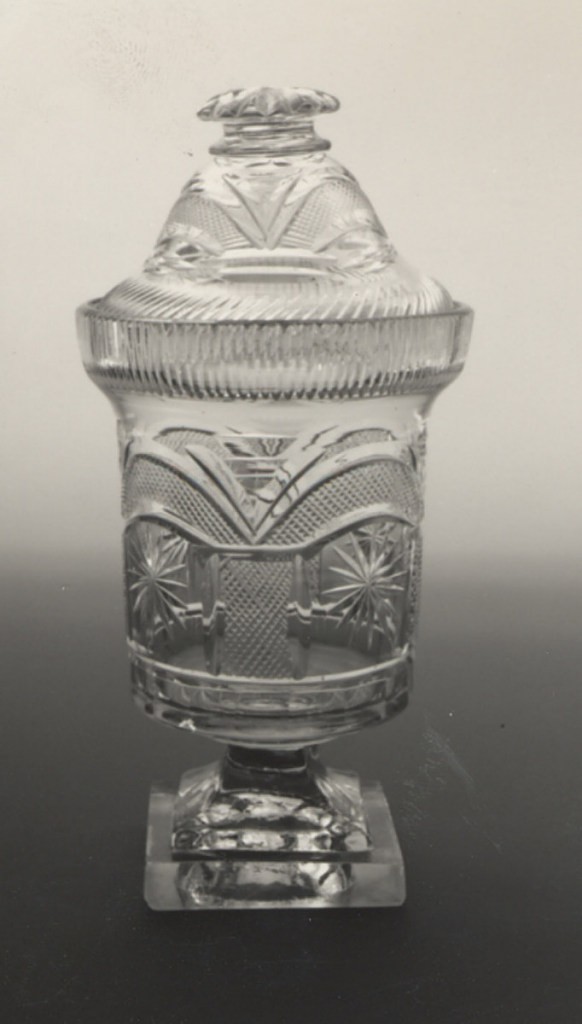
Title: Jar and cover
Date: ca. 1780–1810
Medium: glass
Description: Straight sided jar with projecting rim and domed lid Jar has 4 arch and pillar sections of fine diamonds which enclose 4 cut stars. Rim has fine diagonal blazes, 3 arches of fine diamonds, mushroom finial square-sided stem, square pedestal base.